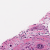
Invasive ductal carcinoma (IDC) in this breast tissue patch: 1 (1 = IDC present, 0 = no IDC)